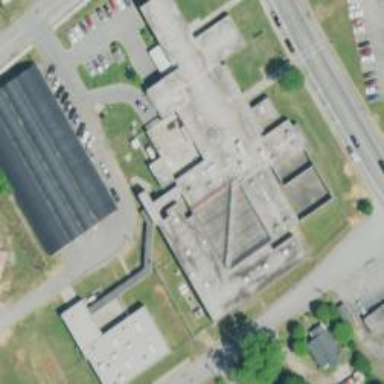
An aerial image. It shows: Prison.